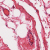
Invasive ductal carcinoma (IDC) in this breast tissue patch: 0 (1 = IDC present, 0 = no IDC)